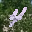
Label: 4